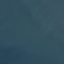
Label: SeaLake